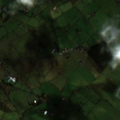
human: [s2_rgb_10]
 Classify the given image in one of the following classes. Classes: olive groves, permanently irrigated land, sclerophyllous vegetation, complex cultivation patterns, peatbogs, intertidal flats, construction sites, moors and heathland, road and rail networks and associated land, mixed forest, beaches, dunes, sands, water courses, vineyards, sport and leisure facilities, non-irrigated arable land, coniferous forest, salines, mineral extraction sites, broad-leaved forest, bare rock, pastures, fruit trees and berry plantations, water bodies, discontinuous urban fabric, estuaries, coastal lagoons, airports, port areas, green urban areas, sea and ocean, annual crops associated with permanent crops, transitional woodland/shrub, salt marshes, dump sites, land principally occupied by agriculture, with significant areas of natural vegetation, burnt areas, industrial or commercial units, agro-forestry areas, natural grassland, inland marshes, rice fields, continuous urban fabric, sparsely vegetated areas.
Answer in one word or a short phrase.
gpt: pastures